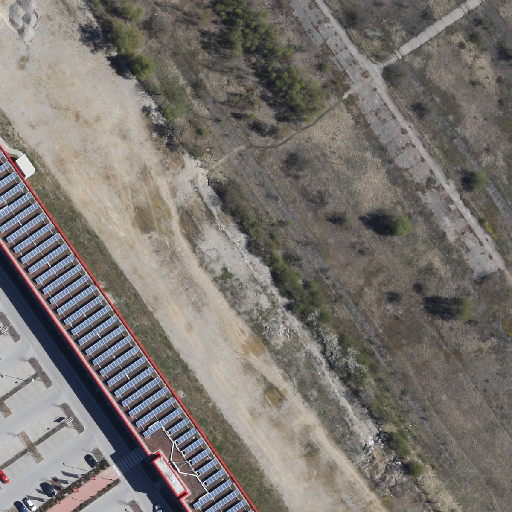
Referring expression: car in the parking area